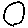
Label: circle